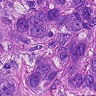
Metastatic tissue present: yes